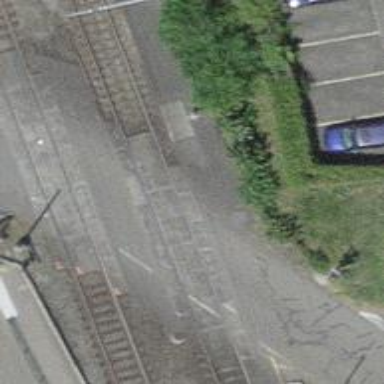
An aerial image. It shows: Railway level crossing.